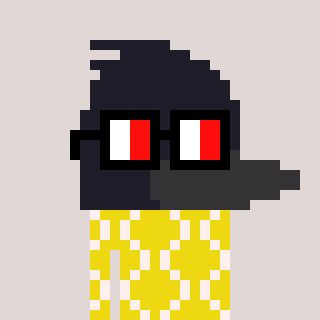
a pixel art character with square glasses with black frames and red eyes, a raven-shaped head and a yellow-colored body on a warm background